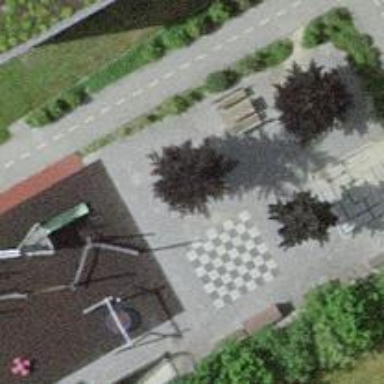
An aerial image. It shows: Playground area for leisure land.